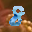
Label: 8